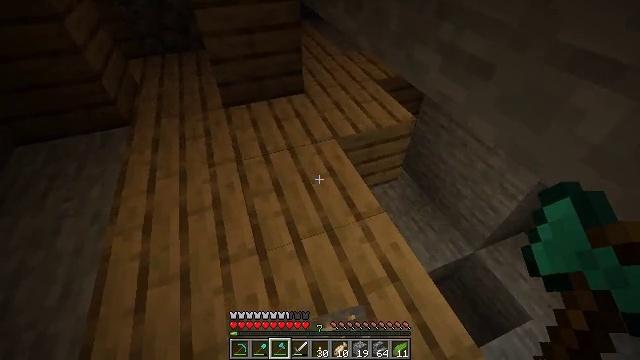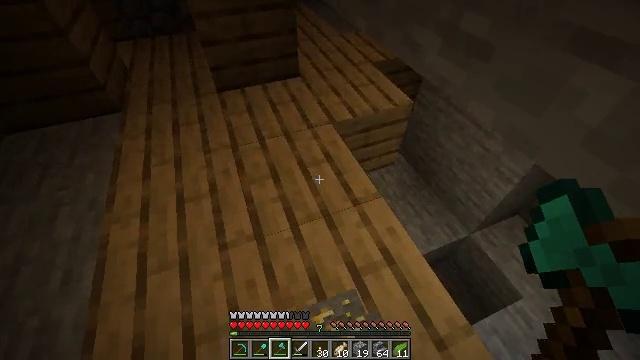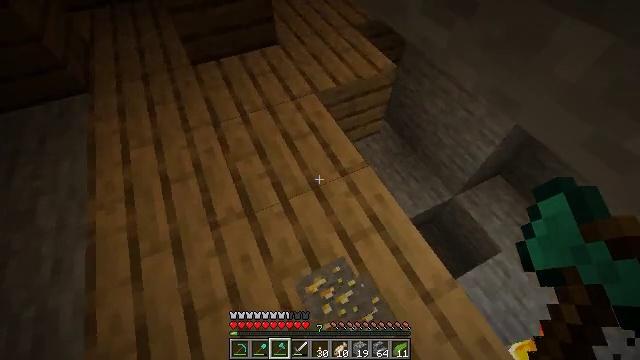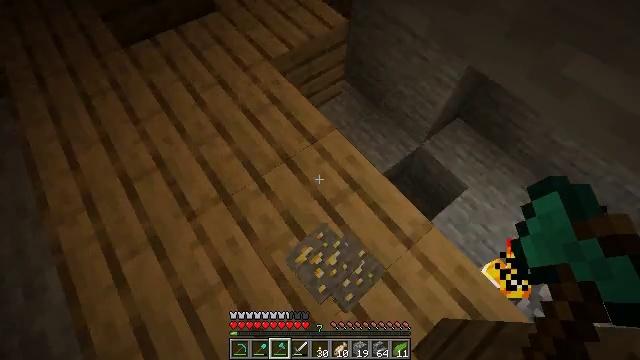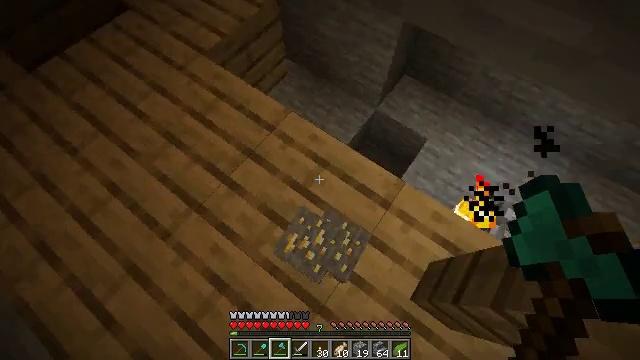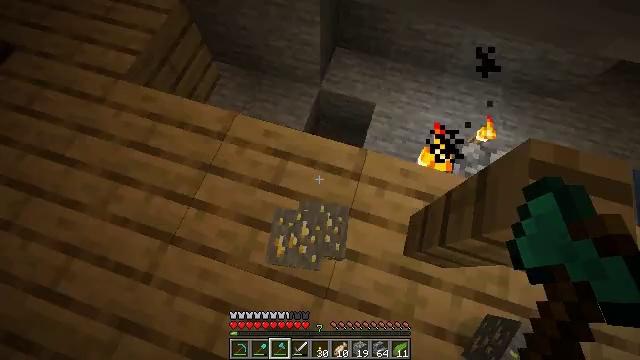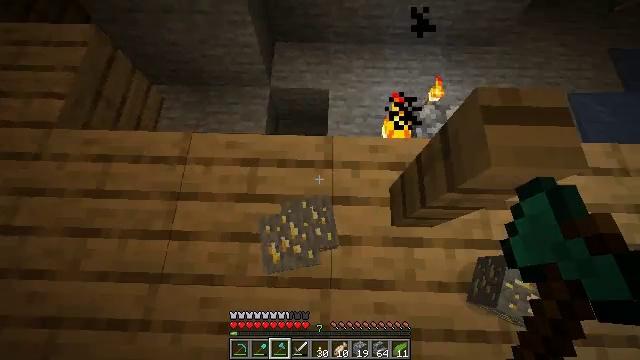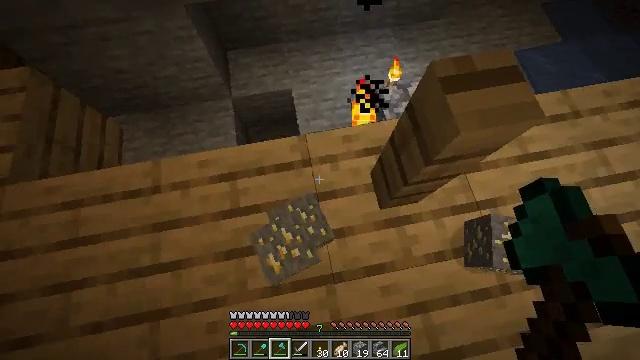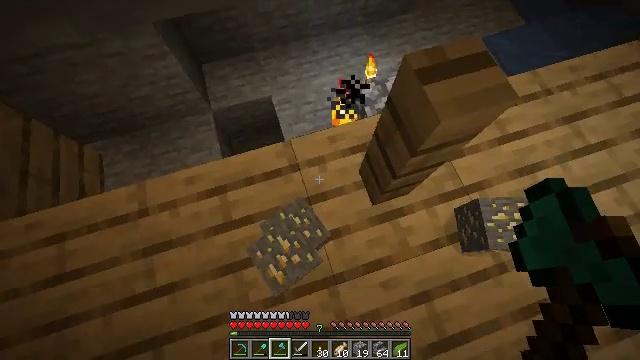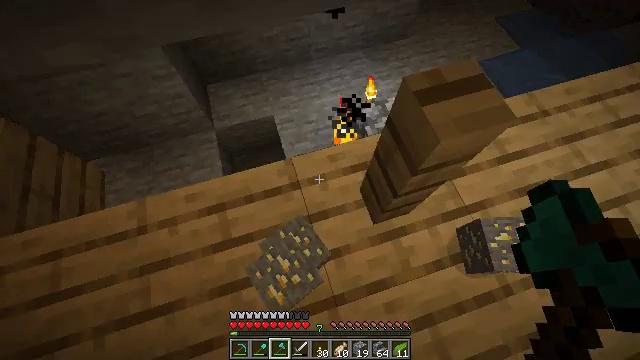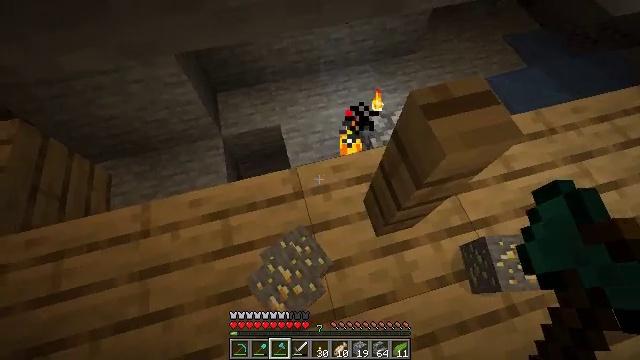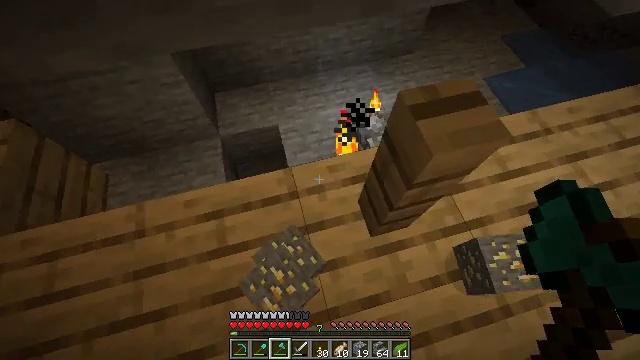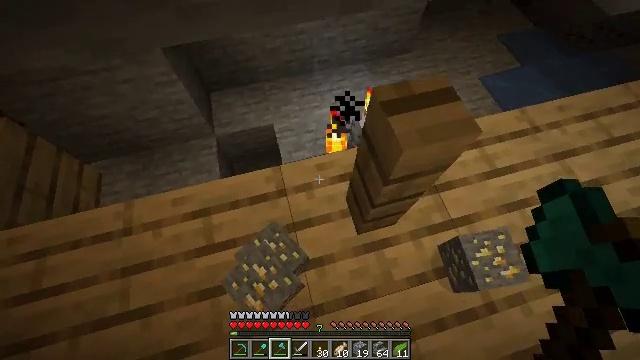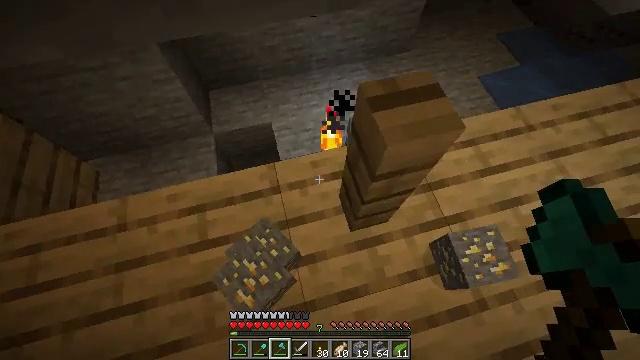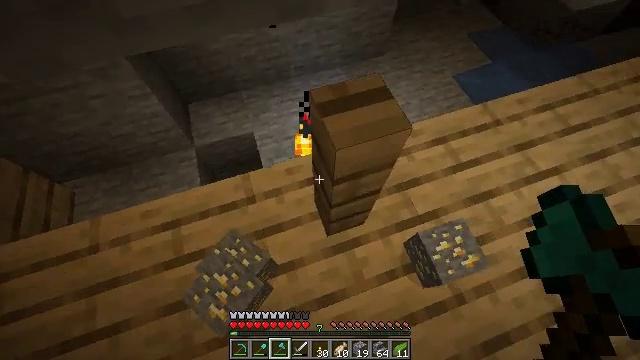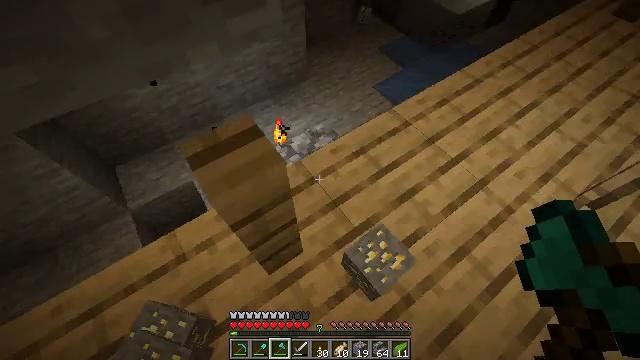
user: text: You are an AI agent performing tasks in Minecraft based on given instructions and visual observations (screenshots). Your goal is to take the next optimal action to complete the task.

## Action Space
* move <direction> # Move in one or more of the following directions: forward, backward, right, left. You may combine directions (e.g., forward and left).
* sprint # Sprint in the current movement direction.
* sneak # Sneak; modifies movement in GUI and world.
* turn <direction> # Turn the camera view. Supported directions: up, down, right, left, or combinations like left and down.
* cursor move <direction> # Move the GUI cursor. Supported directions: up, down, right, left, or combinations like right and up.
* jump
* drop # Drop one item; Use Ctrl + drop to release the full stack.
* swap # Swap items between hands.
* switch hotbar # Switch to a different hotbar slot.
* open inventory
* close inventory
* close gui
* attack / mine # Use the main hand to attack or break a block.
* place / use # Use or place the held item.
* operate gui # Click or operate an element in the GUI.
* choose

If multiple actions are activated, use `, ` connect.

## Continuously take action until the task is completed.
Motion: motion action
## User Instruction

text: Drop an oak fence.
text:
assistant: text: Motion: turn down
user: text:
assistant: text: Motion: turn right and down
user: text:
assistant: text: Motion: turn right and down
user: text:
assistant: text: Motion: turn right and down
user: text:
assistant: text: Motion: turn right and down
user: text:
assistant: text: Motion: turn right and down
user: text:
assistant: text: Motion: turn right
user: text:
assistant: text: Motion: turn right
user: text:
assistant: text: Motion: turn up
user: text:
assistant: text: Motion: turn left and up
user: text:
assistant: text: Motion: move right
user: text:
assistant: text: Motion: move right
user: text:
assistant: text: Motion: move right
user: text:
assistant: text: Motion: move right, turn right and up
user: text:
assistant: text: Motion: move right, turn right and up
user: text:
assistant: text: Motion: move right, turn right and up
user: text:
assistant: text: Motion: move forward and move right, turn right and up
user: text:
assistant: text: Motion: move forward and move right, turn right and up
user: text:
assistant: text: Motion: move forward and move right, turn right and up
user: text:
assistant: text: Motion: move forward
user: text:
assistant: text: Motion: move forward
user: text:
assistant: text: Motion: no_op
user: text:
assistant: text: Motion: no_op
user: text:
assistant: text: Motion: no_op
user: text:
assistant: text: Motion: move forward
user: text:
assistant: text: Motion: move forward
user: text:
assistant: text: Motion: move forward
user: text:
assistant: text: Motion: move forward, turn left
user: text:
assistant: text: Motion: move forward, turn left and down
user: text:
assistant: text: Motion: move forward, turn left